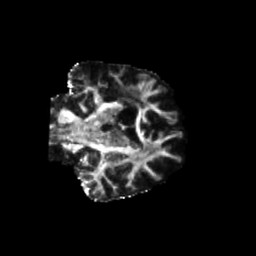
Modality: FA
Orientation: coronal
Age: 53
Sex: female
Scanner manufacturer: siemens
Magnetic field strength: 3 T
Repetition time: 5.25 s
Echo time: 0.08 s